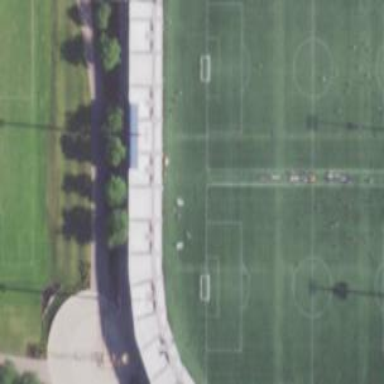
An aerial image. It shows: Soccer pitch for outdoor sports and leisure activities.